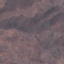
Land use / land cover: HerbaceousVegetation